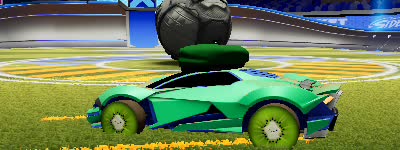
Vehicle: werewolf